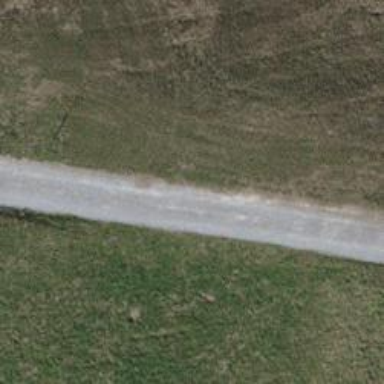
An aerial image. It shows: Unpaved track road with grade3 tracktype.